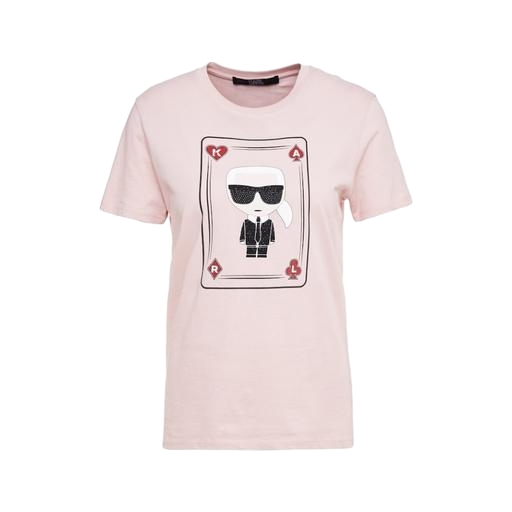
pink graphic print tee, pink printed studded t-shirt only macy, pink graphic t-shirt, white background